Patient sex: M
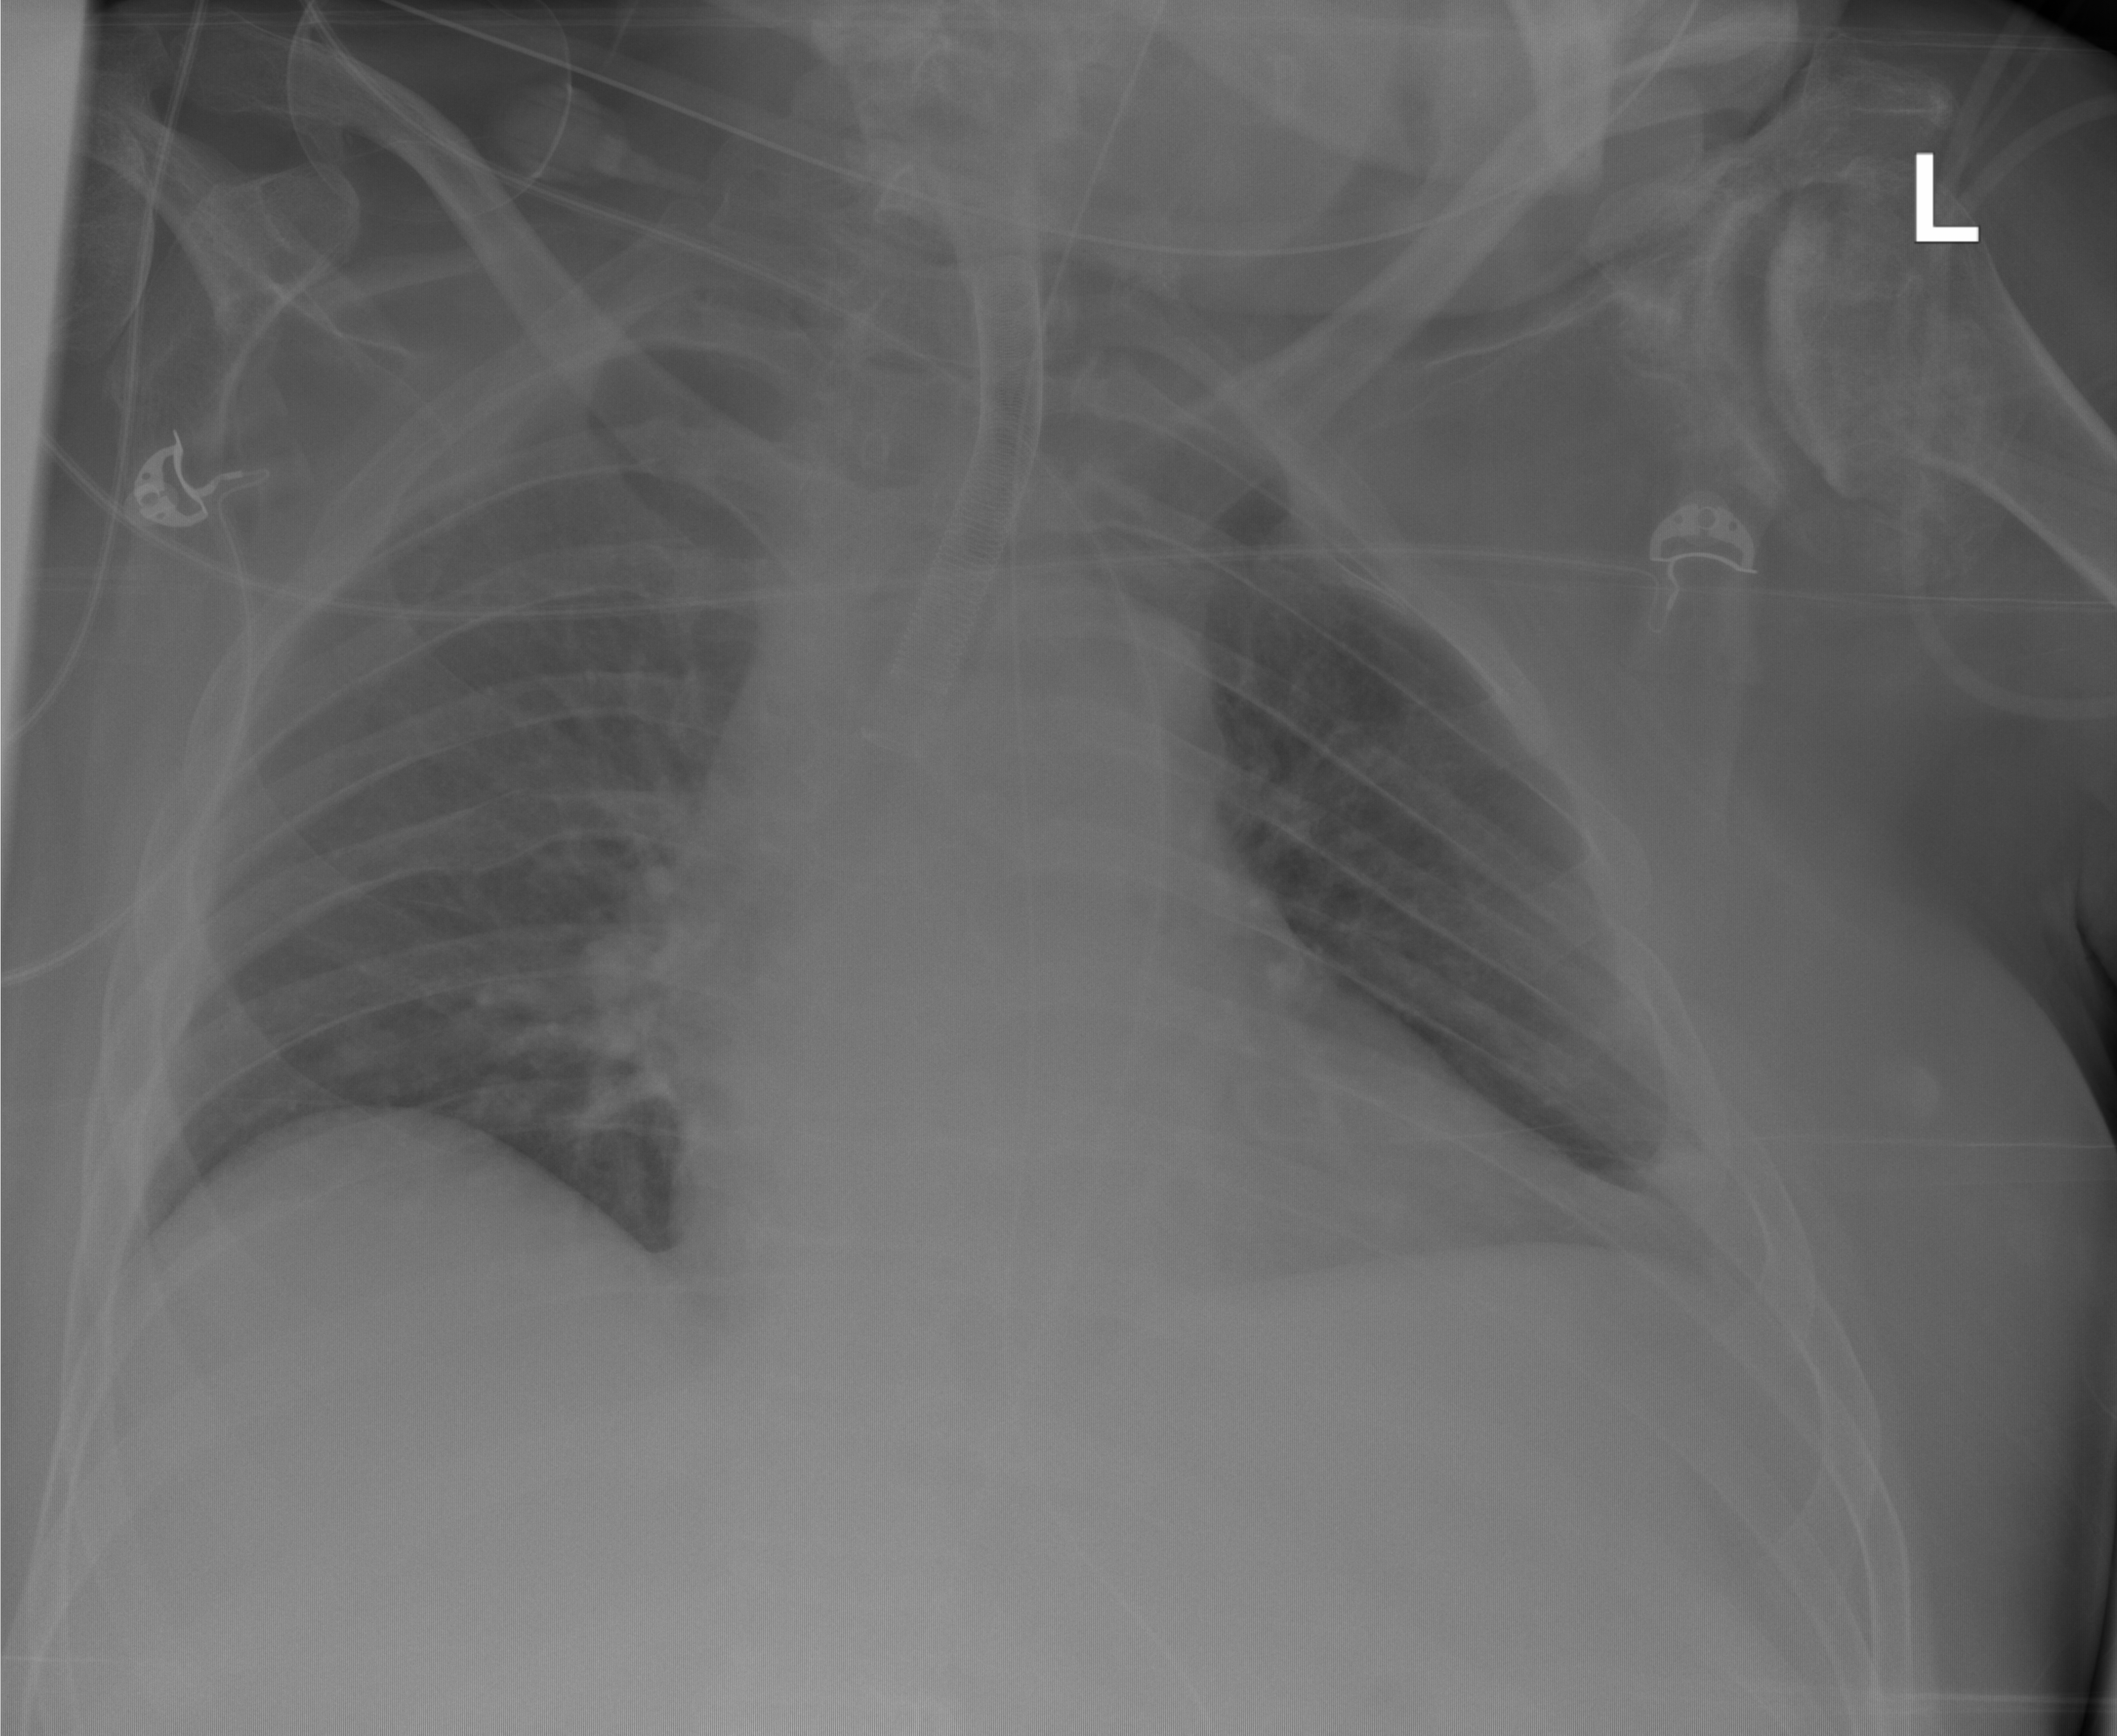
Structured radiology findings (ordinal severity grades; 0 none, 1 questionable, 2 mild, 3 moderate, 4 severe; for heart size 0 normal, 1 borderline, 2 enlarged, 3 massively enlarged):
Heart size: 2
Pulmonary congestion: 0
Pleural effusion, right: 0
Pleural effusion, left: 0
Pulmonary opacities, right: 1
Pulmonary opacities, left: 0
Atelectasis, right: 2
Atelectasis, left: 2